Interaction volume radius: 10 \u00c5
Interaction volume height: 20 \u00c5
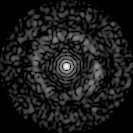
Disorder parameter: 0.8459